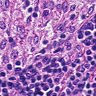
Metastatic tissue present: no